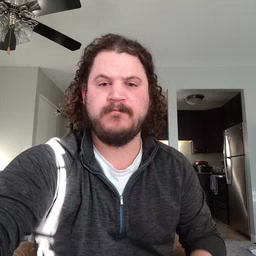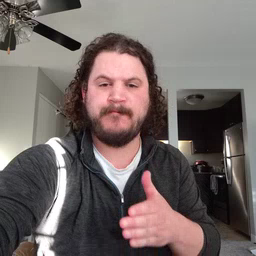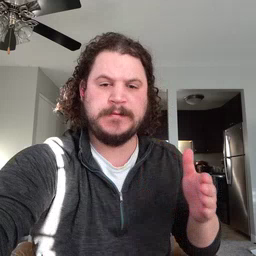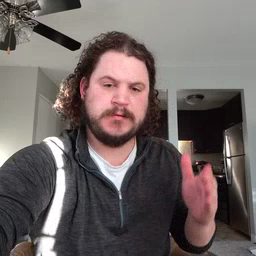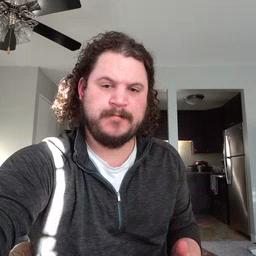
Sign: beside